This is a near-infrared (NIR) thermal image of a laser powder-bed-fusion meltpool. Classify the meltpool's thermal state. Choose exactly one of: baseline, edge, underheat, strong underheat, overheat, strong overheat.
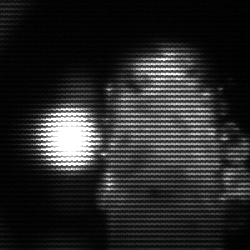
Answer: strong underheat